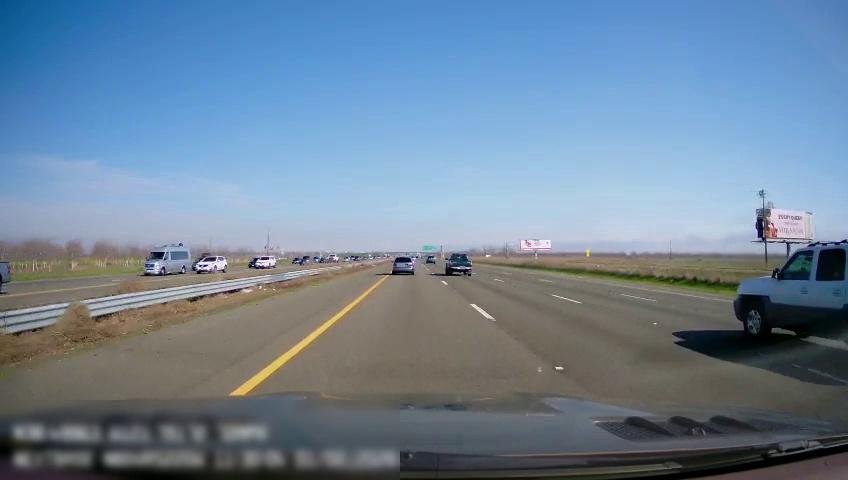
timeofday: Day
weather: Sunny
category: Drivable Space
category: Drivable Space
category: Vehicles | Truck
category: Vehicles | Bus
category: Vehicles | SUV
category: Vehicles | SUV
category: Vehicles | SUV
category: Vehicles | Car
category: Vehicles | Car
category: Vehicles | Car
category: Vehicles | Car
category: Vehicles | Truck
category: Vehicles | SUV
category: Vehicles | Truck
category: Vehicles | Truck
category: Lanes | Current Lane
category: Lanes | Current Lane
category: Lanes | Alternate Lane
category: Lanes | Alternate Lane
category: Lanes | Alternate Lane
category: Lanes | Opposite Lane